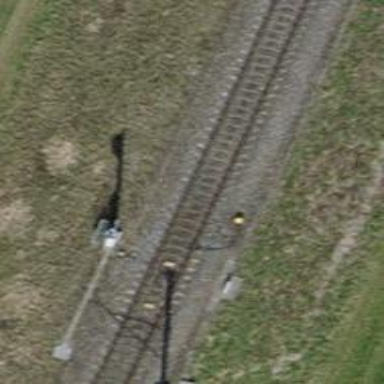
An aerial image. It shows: Railway signal.